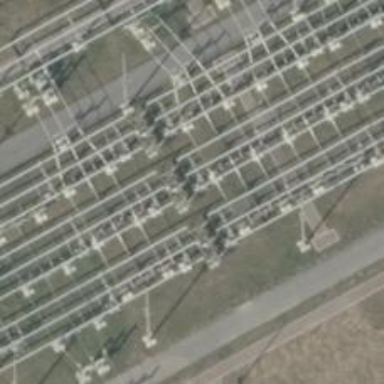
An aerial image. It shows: Power line carrying busbar.